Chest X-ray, AP view. Patient: 53 years old, sex F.
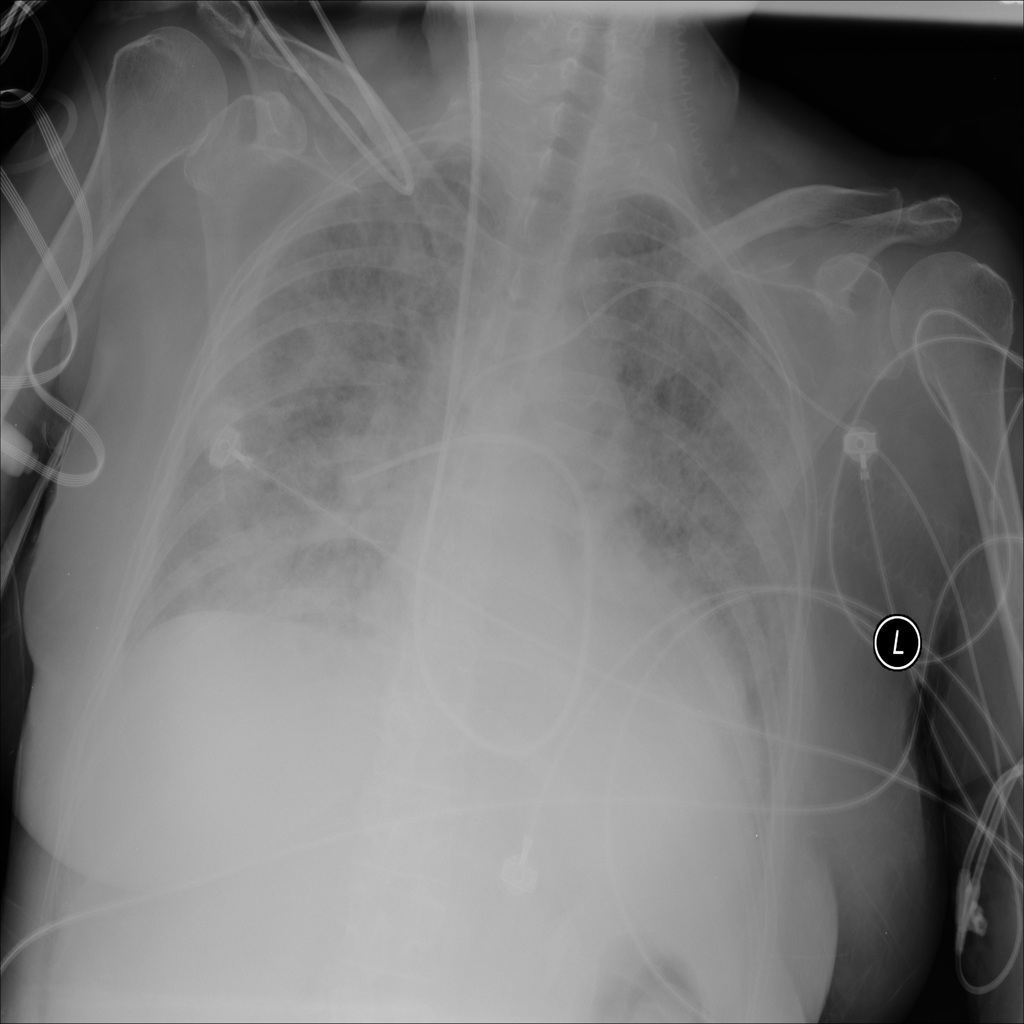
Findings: Edema